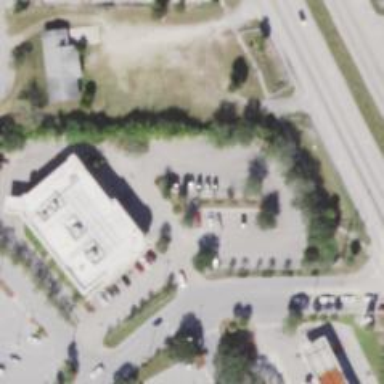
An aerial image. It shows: Retail area.